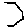
Label: hexagon